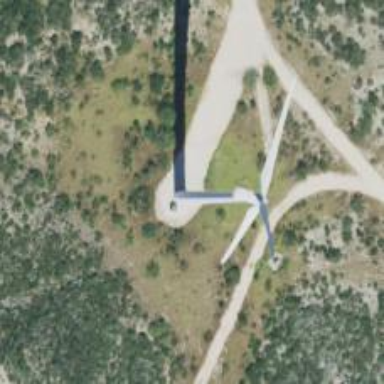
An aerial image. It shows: Wind generator powered by horizontal-axis wind turbine.